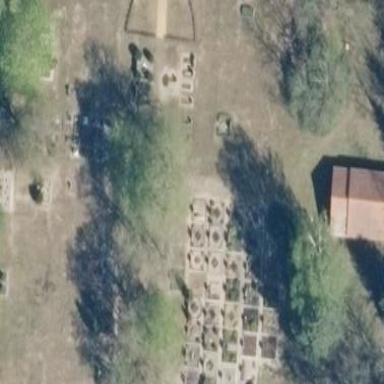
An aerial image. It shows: Graveyard.